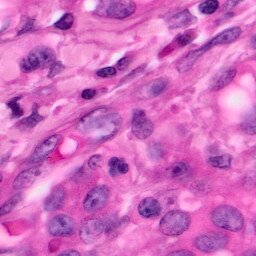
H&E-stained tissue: Pancreatic